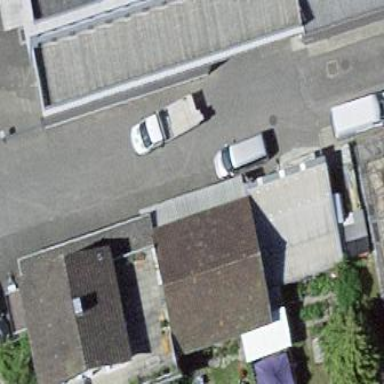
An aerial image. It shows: Building with tiled roof.